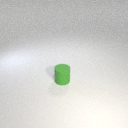
small green rubber cylinder